Question: I need to create a panel to display a long radiobutton form with a scrollbar in VC++ (like the following picture). Since I have hundreds of radio buttons, I cannot show all at once. I need to use a scrollbar to control the current position of the radiobutton form. How I can make the scrollbar connect to the panel to do this task?

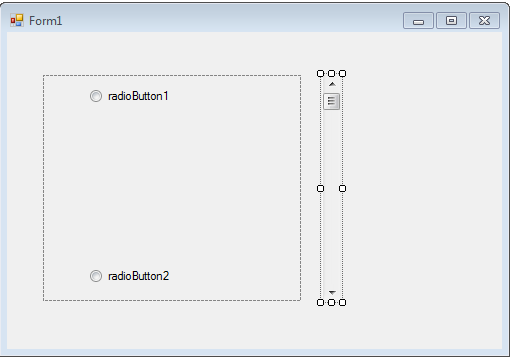
Answer: Writing code to synchronize a separate scroll bar control with a 'Panel' control is possible, but it's definitely the hard way of doing things.
Instead, consider setting the <URL> of your 'Panel' control to 'true'. When this property is enabled and the control has a virtual size larger than its visible boundaries, a scroll bar will automatically appear. Much easier.
You can set this property either in the designer, or through code in your form's constructor:
'''
myPanel.AutoScroll = true;
'''